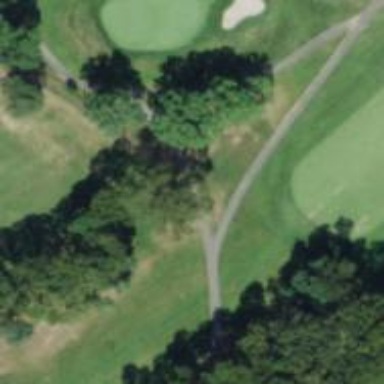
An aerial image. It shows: Path for both roads and golfers.